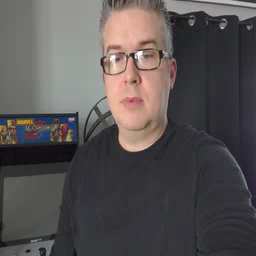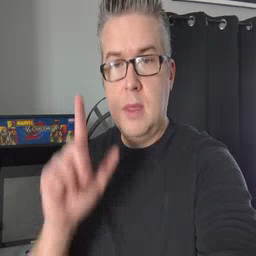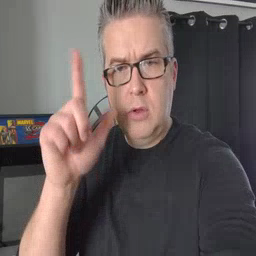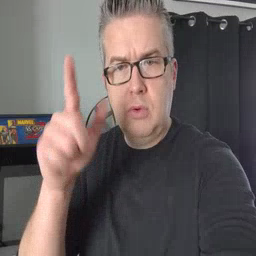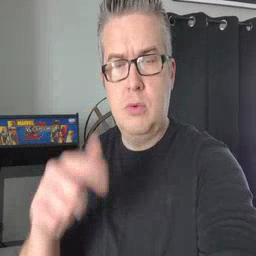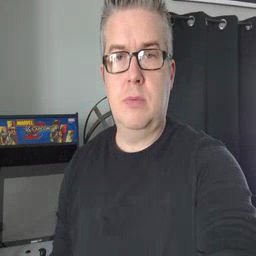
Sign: later